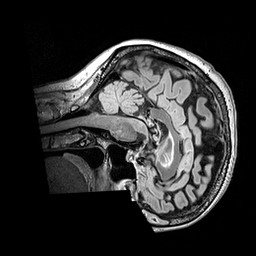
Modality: FLAIR
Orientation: sagittal
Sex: female
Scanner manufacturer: siemens
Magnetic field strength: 3 T
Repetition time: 5 s
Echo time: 0.395 s